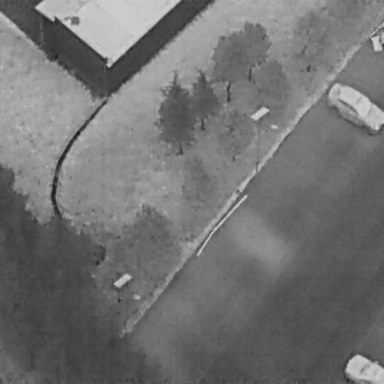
There are two Cars in the infrared image.